Aerial crown-view tile of a tropical tree (Barro Colorado Island, Panama), acquired 20250715:
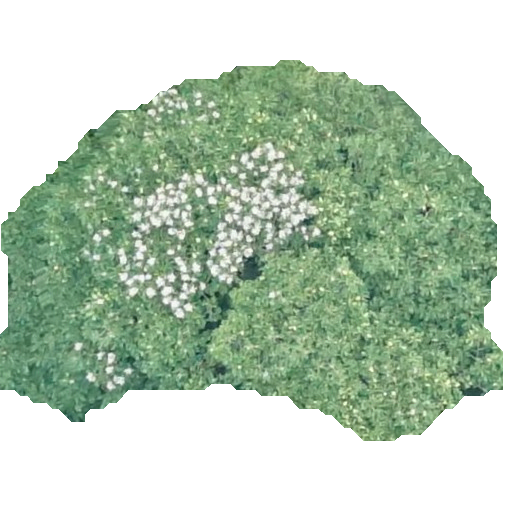
Species: Dipteryx oleifera
GBIF accepted scientific name: Dipteryx oleifera
Crown area: 212.222 m²